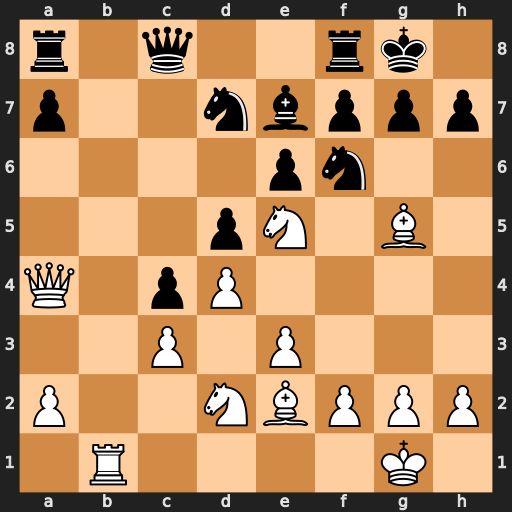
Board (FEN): r1q2rk1/p2nbppp/4pn2/3pN1B1/Q1pP4/2P1P3/P2NBPPP/1R4K1
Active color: w
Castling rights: -
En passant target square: -
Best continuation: Nxd7 Qxd7 Qxd7 Nxd7 Bxe7